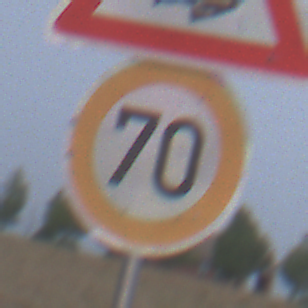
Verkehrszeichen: Geschwindigkeit70
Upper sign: AmphibienwanderungRechts
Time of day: SunriseSunset
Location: Outdoor (Nature)
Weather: Overcast
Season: NotSpecified
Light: Natural